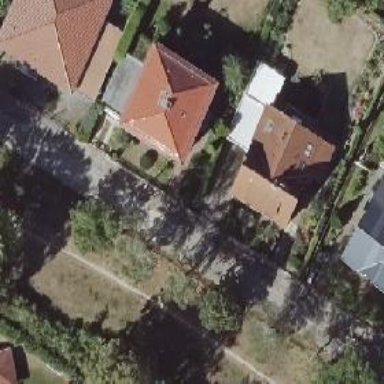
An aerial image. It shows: Residential road with concrete surface. There is sidewalk on the left side.